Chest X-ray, PA view. Patient: 79 years old, sex M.
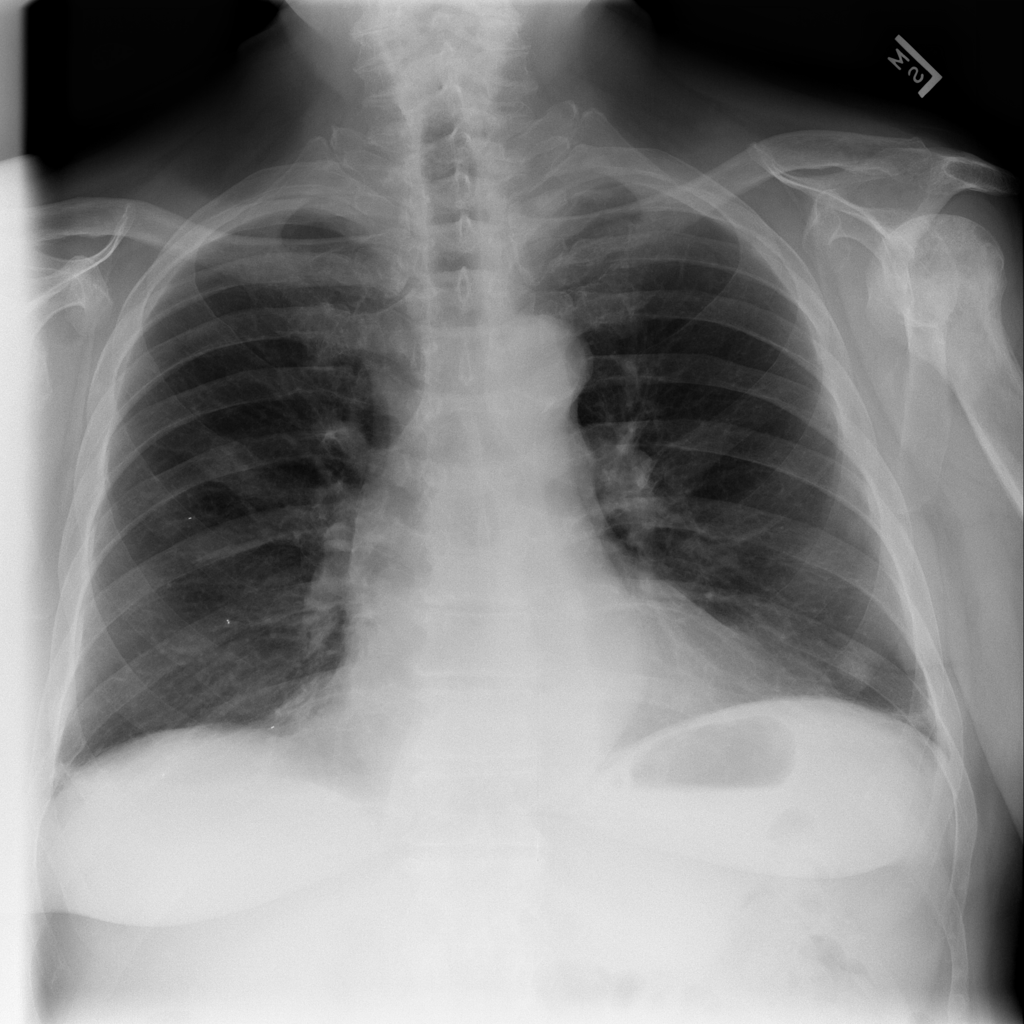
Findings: No Finding